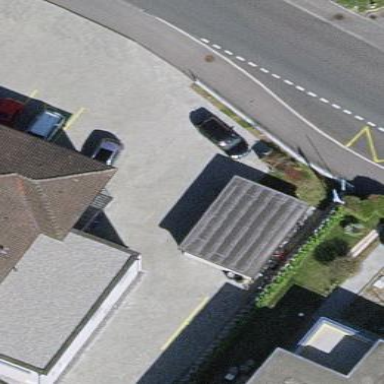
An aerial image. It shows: Group of garages.